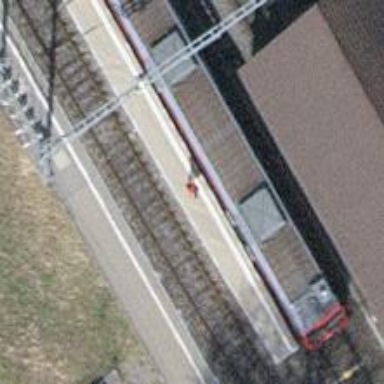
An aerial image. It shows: Single-track electrified railway with contact line.